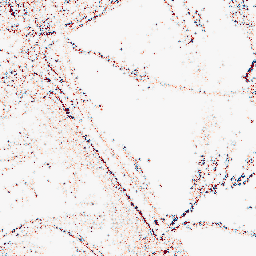
Category: morphological
Decomposition family: morphological_square
Decomposition parameters: operation: opening
size: 3
Upsampling method: regularized
Upsampling parameters: scale: 2
lambda_reg: 0.1
Upsampling scale: 2